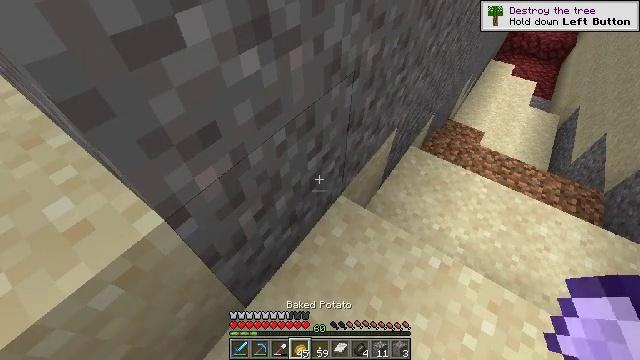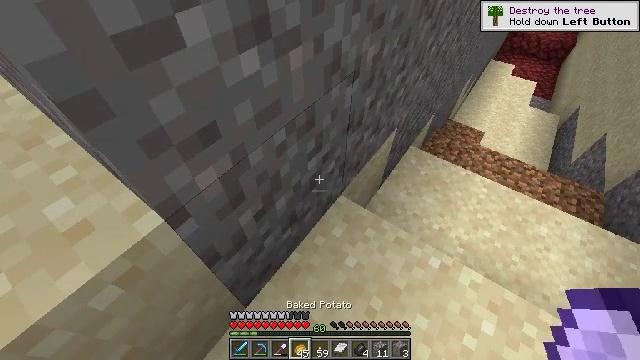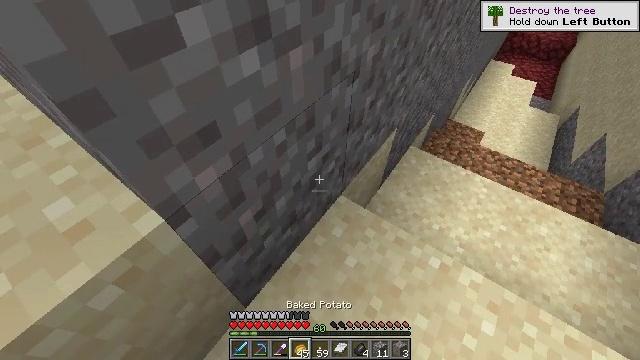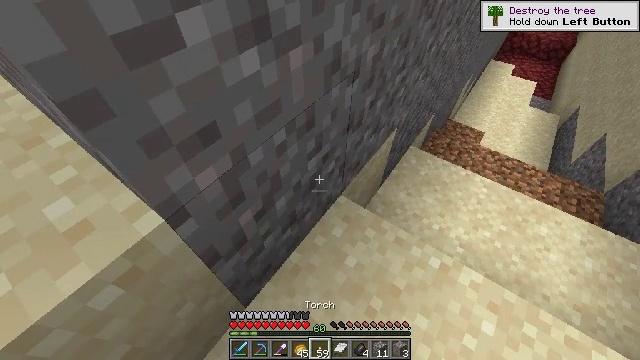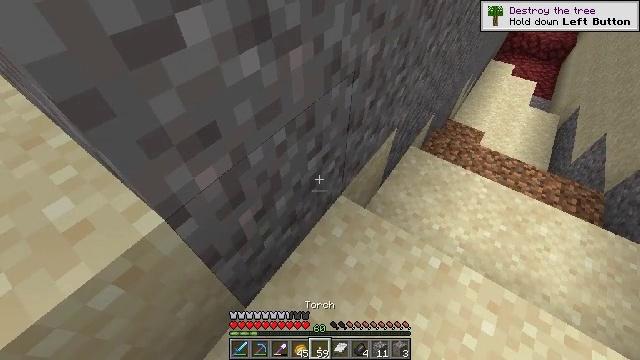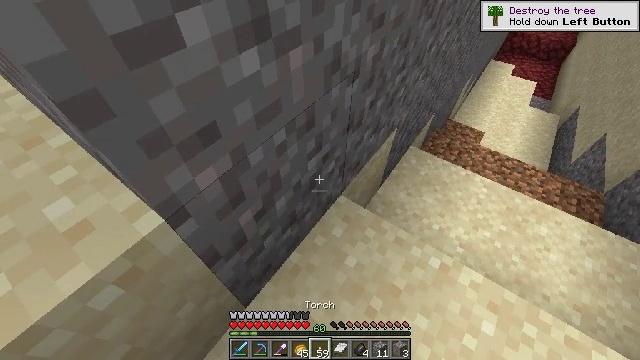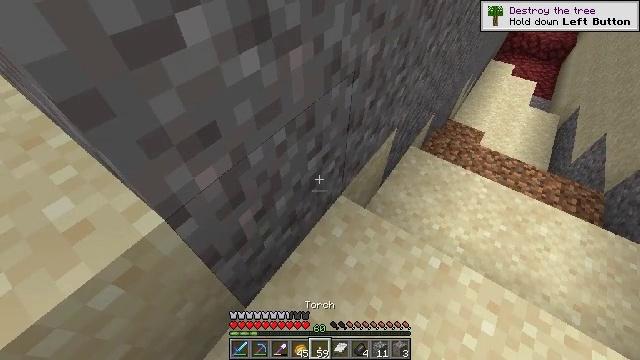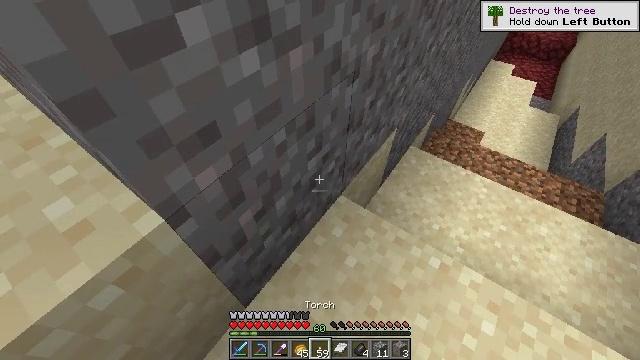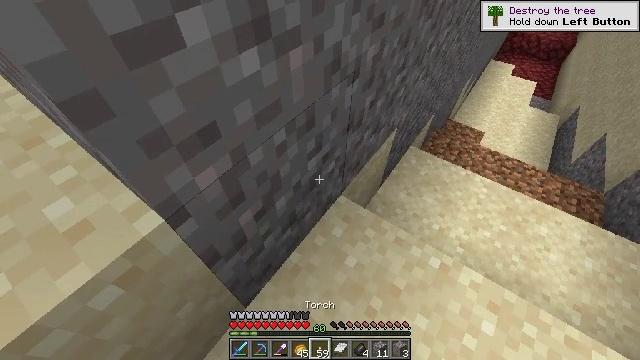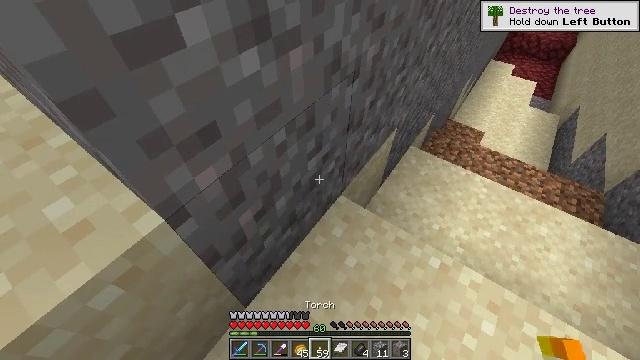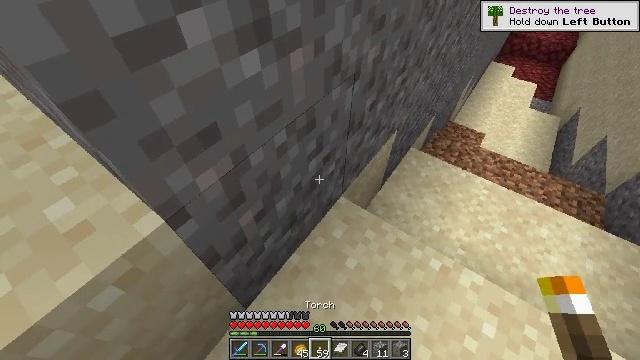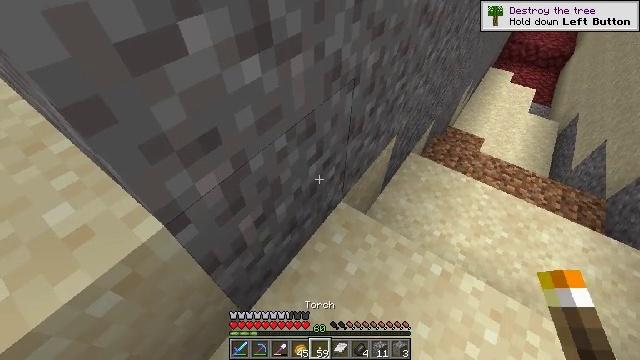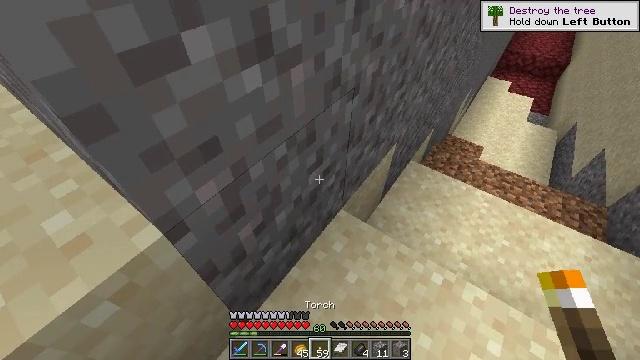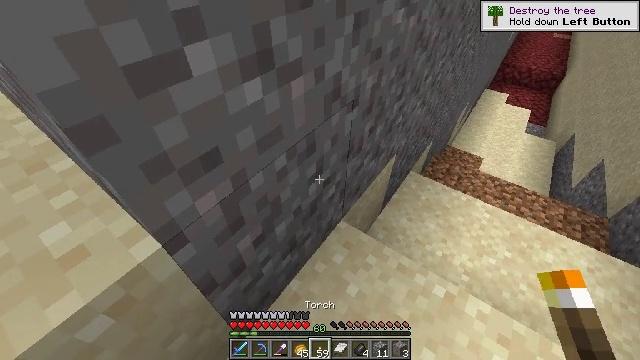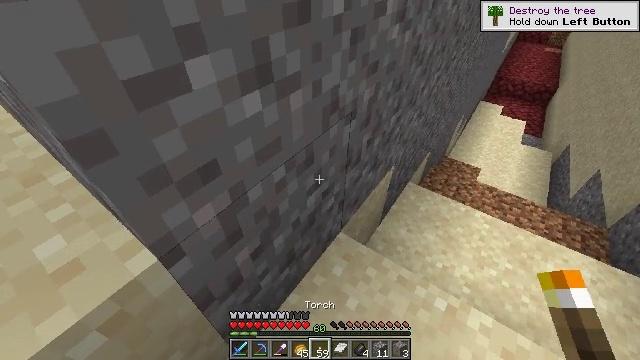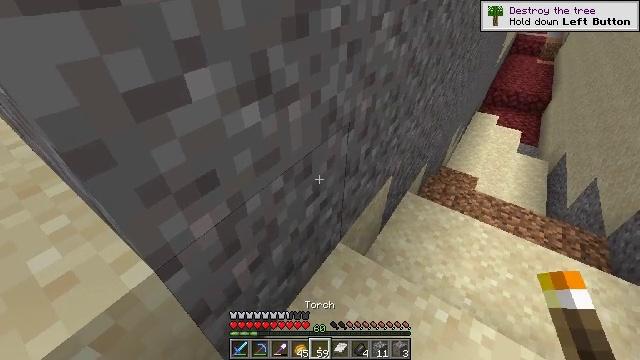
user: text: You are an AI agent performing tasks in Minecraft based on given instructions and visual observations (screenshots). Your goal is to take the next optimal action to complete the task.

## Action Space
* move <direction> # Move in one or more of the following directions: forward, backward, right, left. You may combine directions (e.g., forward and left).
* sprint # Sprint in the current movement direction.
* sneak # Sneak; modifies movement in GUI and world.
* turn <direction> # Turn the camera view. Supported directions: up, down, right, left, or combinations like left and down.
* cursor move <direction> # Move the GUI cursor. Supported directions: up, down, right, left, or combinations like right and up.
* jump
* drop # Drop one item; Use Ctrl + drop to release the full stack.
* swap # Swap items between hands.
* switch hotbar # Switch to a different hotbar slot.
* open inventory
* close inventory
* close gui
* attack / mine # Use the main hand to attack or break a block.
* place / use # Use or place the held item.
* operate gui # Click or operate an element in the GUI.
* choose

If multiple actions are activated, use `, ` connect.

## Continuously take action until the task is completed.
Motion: motion action
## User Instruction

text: Gather gravel by digging.
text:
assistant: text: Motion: no_op
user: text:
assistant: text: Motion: no_op
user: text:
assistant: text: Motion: no_op
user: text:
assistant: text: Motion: no_op
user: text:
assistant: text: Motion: no_op
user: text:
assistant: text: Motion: no_op
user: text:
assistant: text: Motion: no_op
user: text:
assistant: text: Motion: no_op
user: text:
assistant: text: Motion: no_op
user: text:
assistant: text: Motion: no_op
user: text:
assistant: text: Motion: turn up
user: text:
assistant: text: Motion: turn up
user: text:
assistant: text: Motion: turn up
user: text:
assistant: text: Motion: turn up
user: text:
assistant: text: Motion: turn up
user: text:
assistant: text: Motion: turn up
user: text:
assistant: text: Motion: attack / mine
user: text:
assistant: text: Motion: attack / mine
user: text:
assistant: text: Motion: attack / mine
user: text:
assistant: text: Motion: attack / mine
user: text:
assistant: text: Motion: attack / mine
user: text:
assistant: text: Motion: attack / mine
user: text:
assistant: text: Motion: attack / mine
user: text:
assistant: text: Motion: attack / mine
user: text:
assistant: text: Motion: attack / mine
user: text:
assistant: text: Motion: attack / mine
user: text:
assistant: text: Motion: attack / mine
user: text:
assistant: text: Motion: attack / mine
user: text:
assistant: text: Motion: attack / mine
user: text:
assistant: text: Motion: attack / mine